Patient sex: F
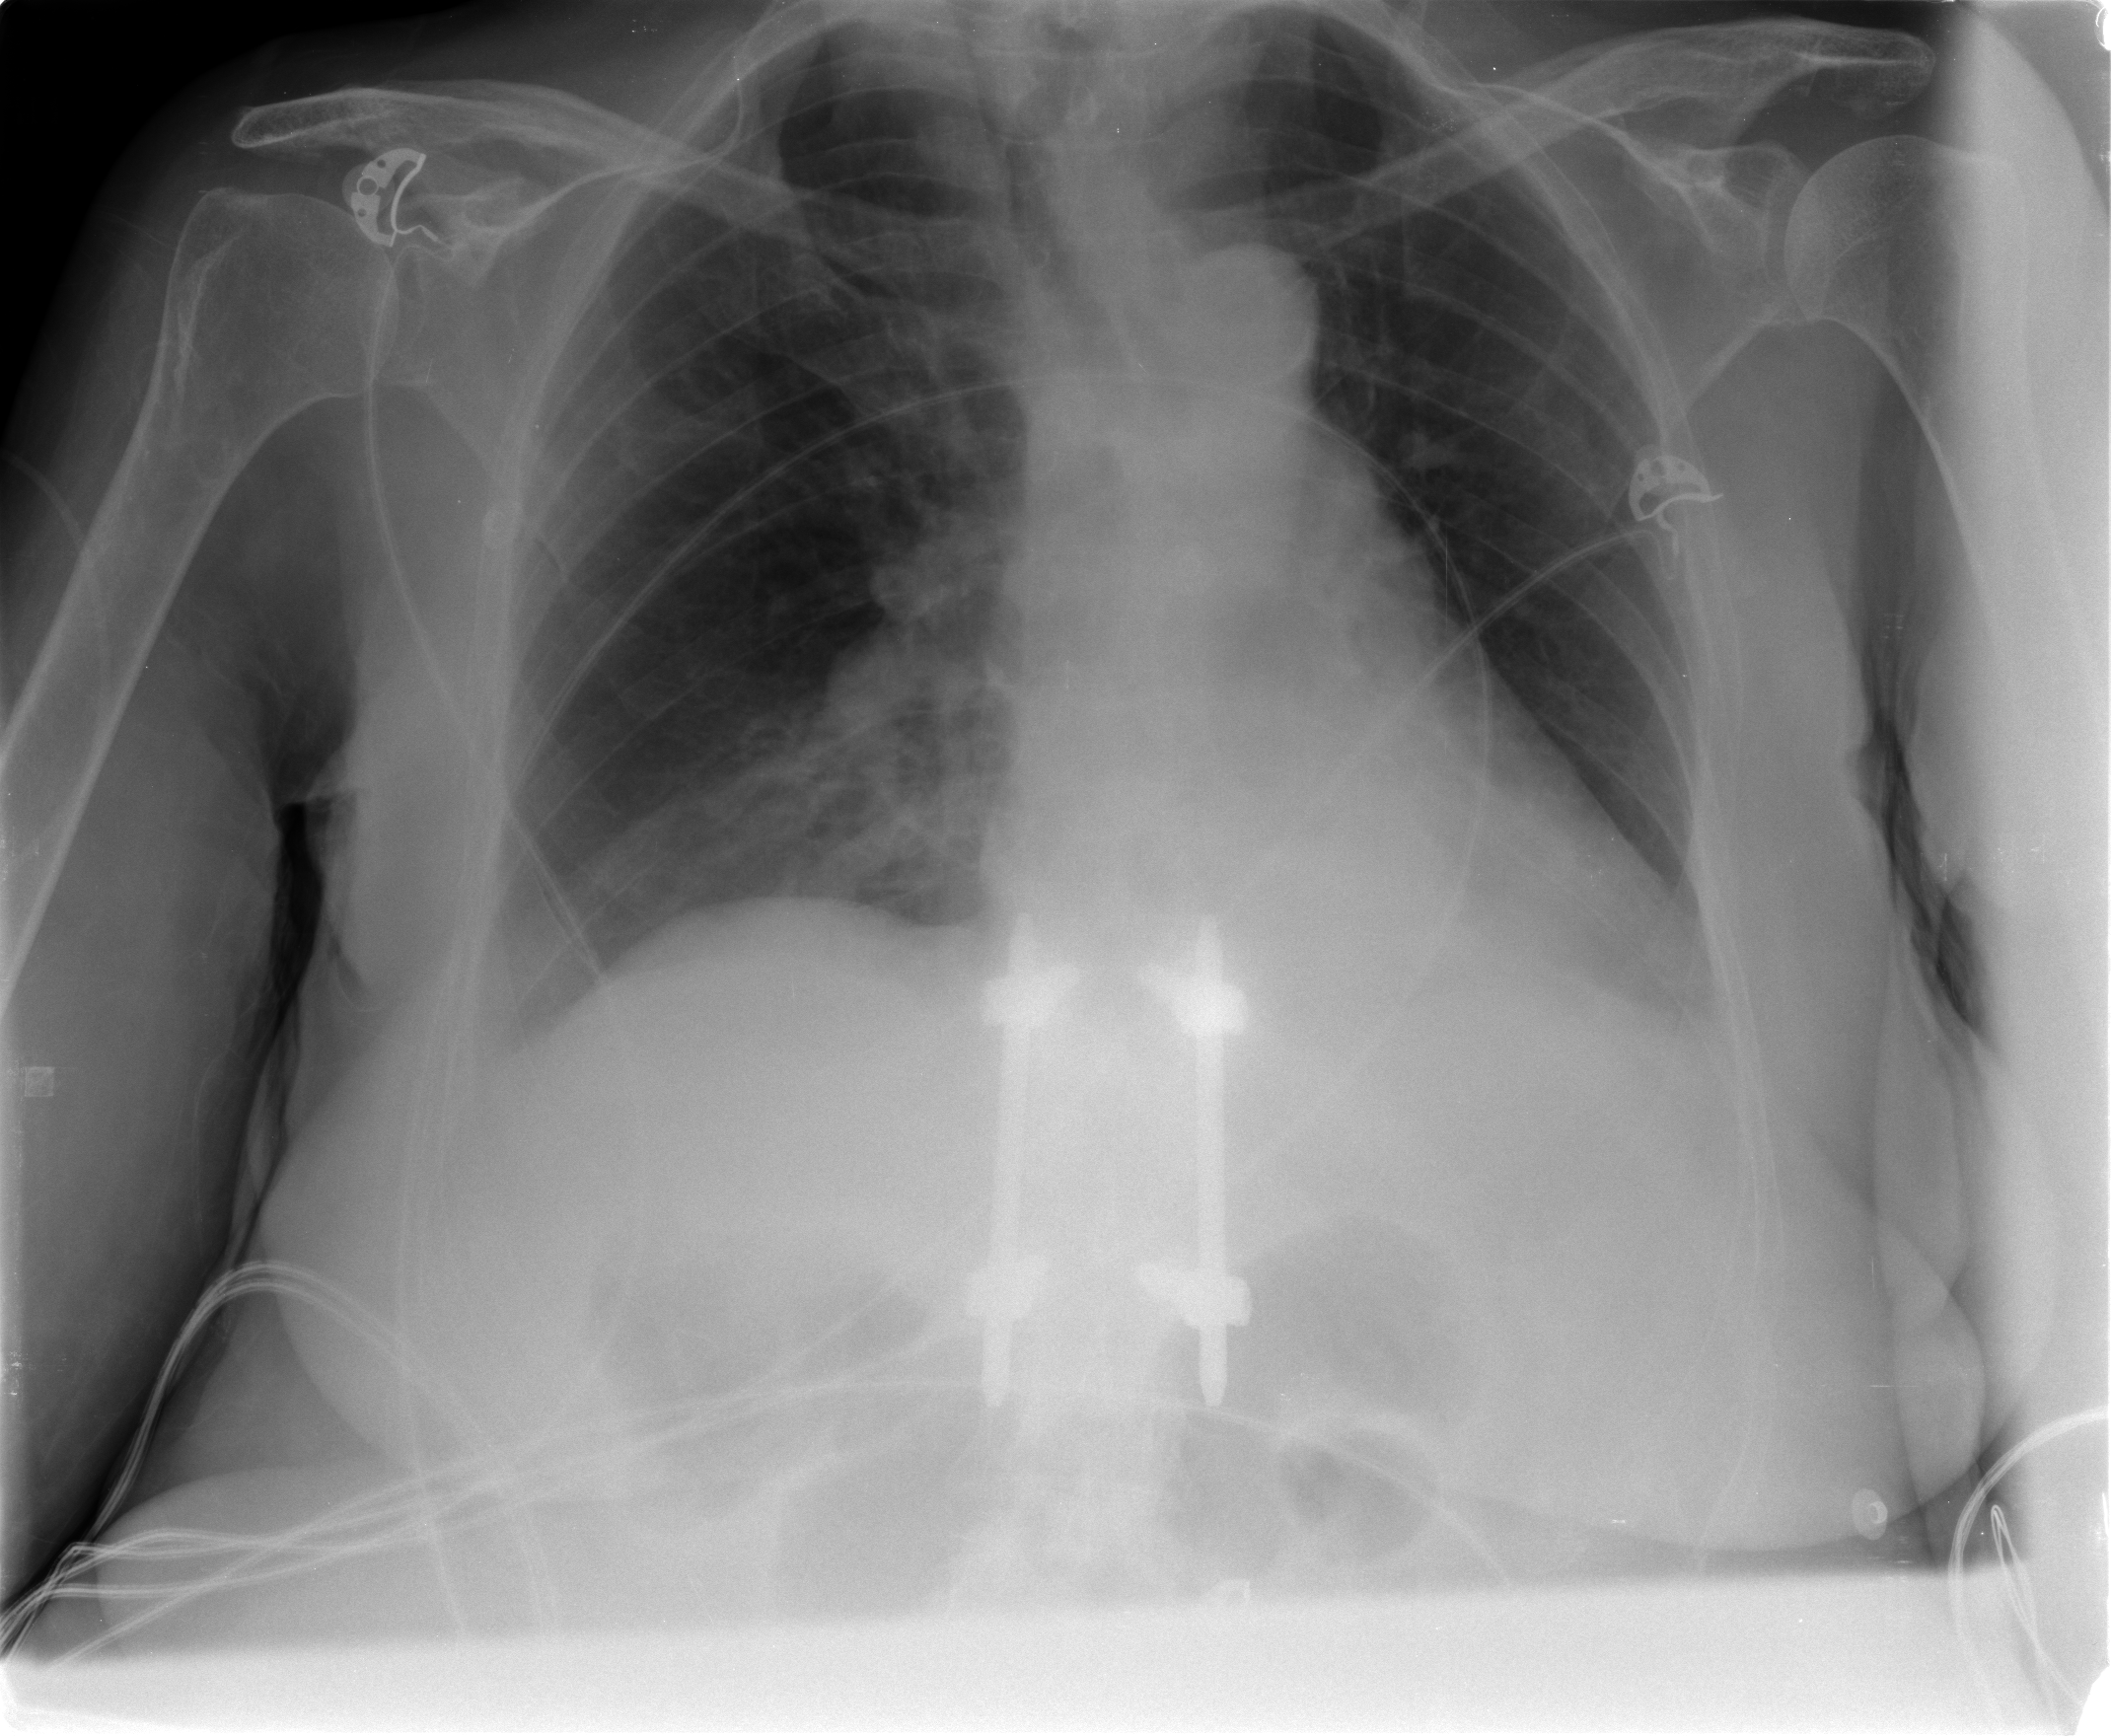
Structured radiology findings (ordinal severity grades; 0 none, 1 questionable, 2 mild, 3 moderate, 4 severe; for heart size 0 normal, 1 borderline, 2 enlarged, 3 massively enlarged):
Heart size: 0
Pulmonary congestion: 0
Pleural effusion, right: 2
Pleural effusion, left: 2
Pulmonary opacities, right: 0
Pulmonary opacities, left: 0
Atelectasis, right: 2
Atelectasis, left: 2